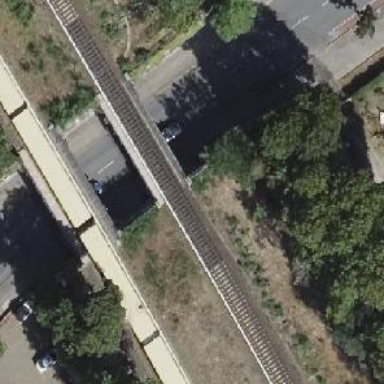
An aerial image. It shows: Abandoned railway bridge that is part of historic railway.